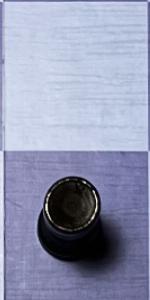
Label: Rook_Black